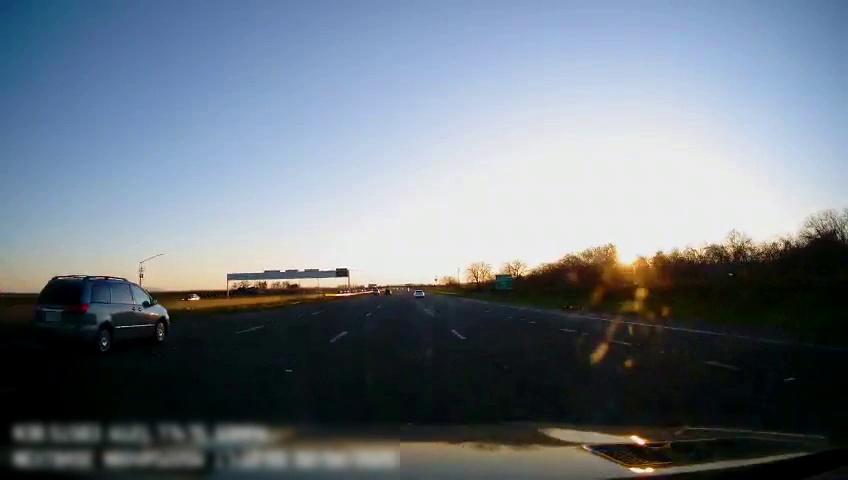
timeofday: Day
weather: Sunny
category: Drivable Space
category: Vehicles | Car
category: Vehicles | Car
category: Vehicles | SUV
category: Lanes | Alternate Lane
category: Lanes | Alternate Lane
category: Lanes | Current Lane
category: Lanes | Current Lane
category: Lanes | Alternate Lane
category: Lanes | Alternate Lane
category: Traffic | Signs
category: Traffic | Signs